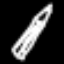
Label: pencil